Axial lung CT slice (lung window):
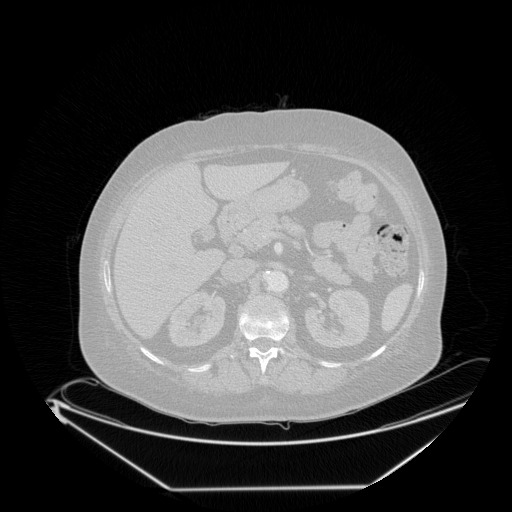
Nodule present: no